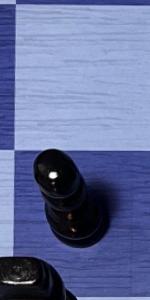
Label: Pawn_Black